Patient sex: F
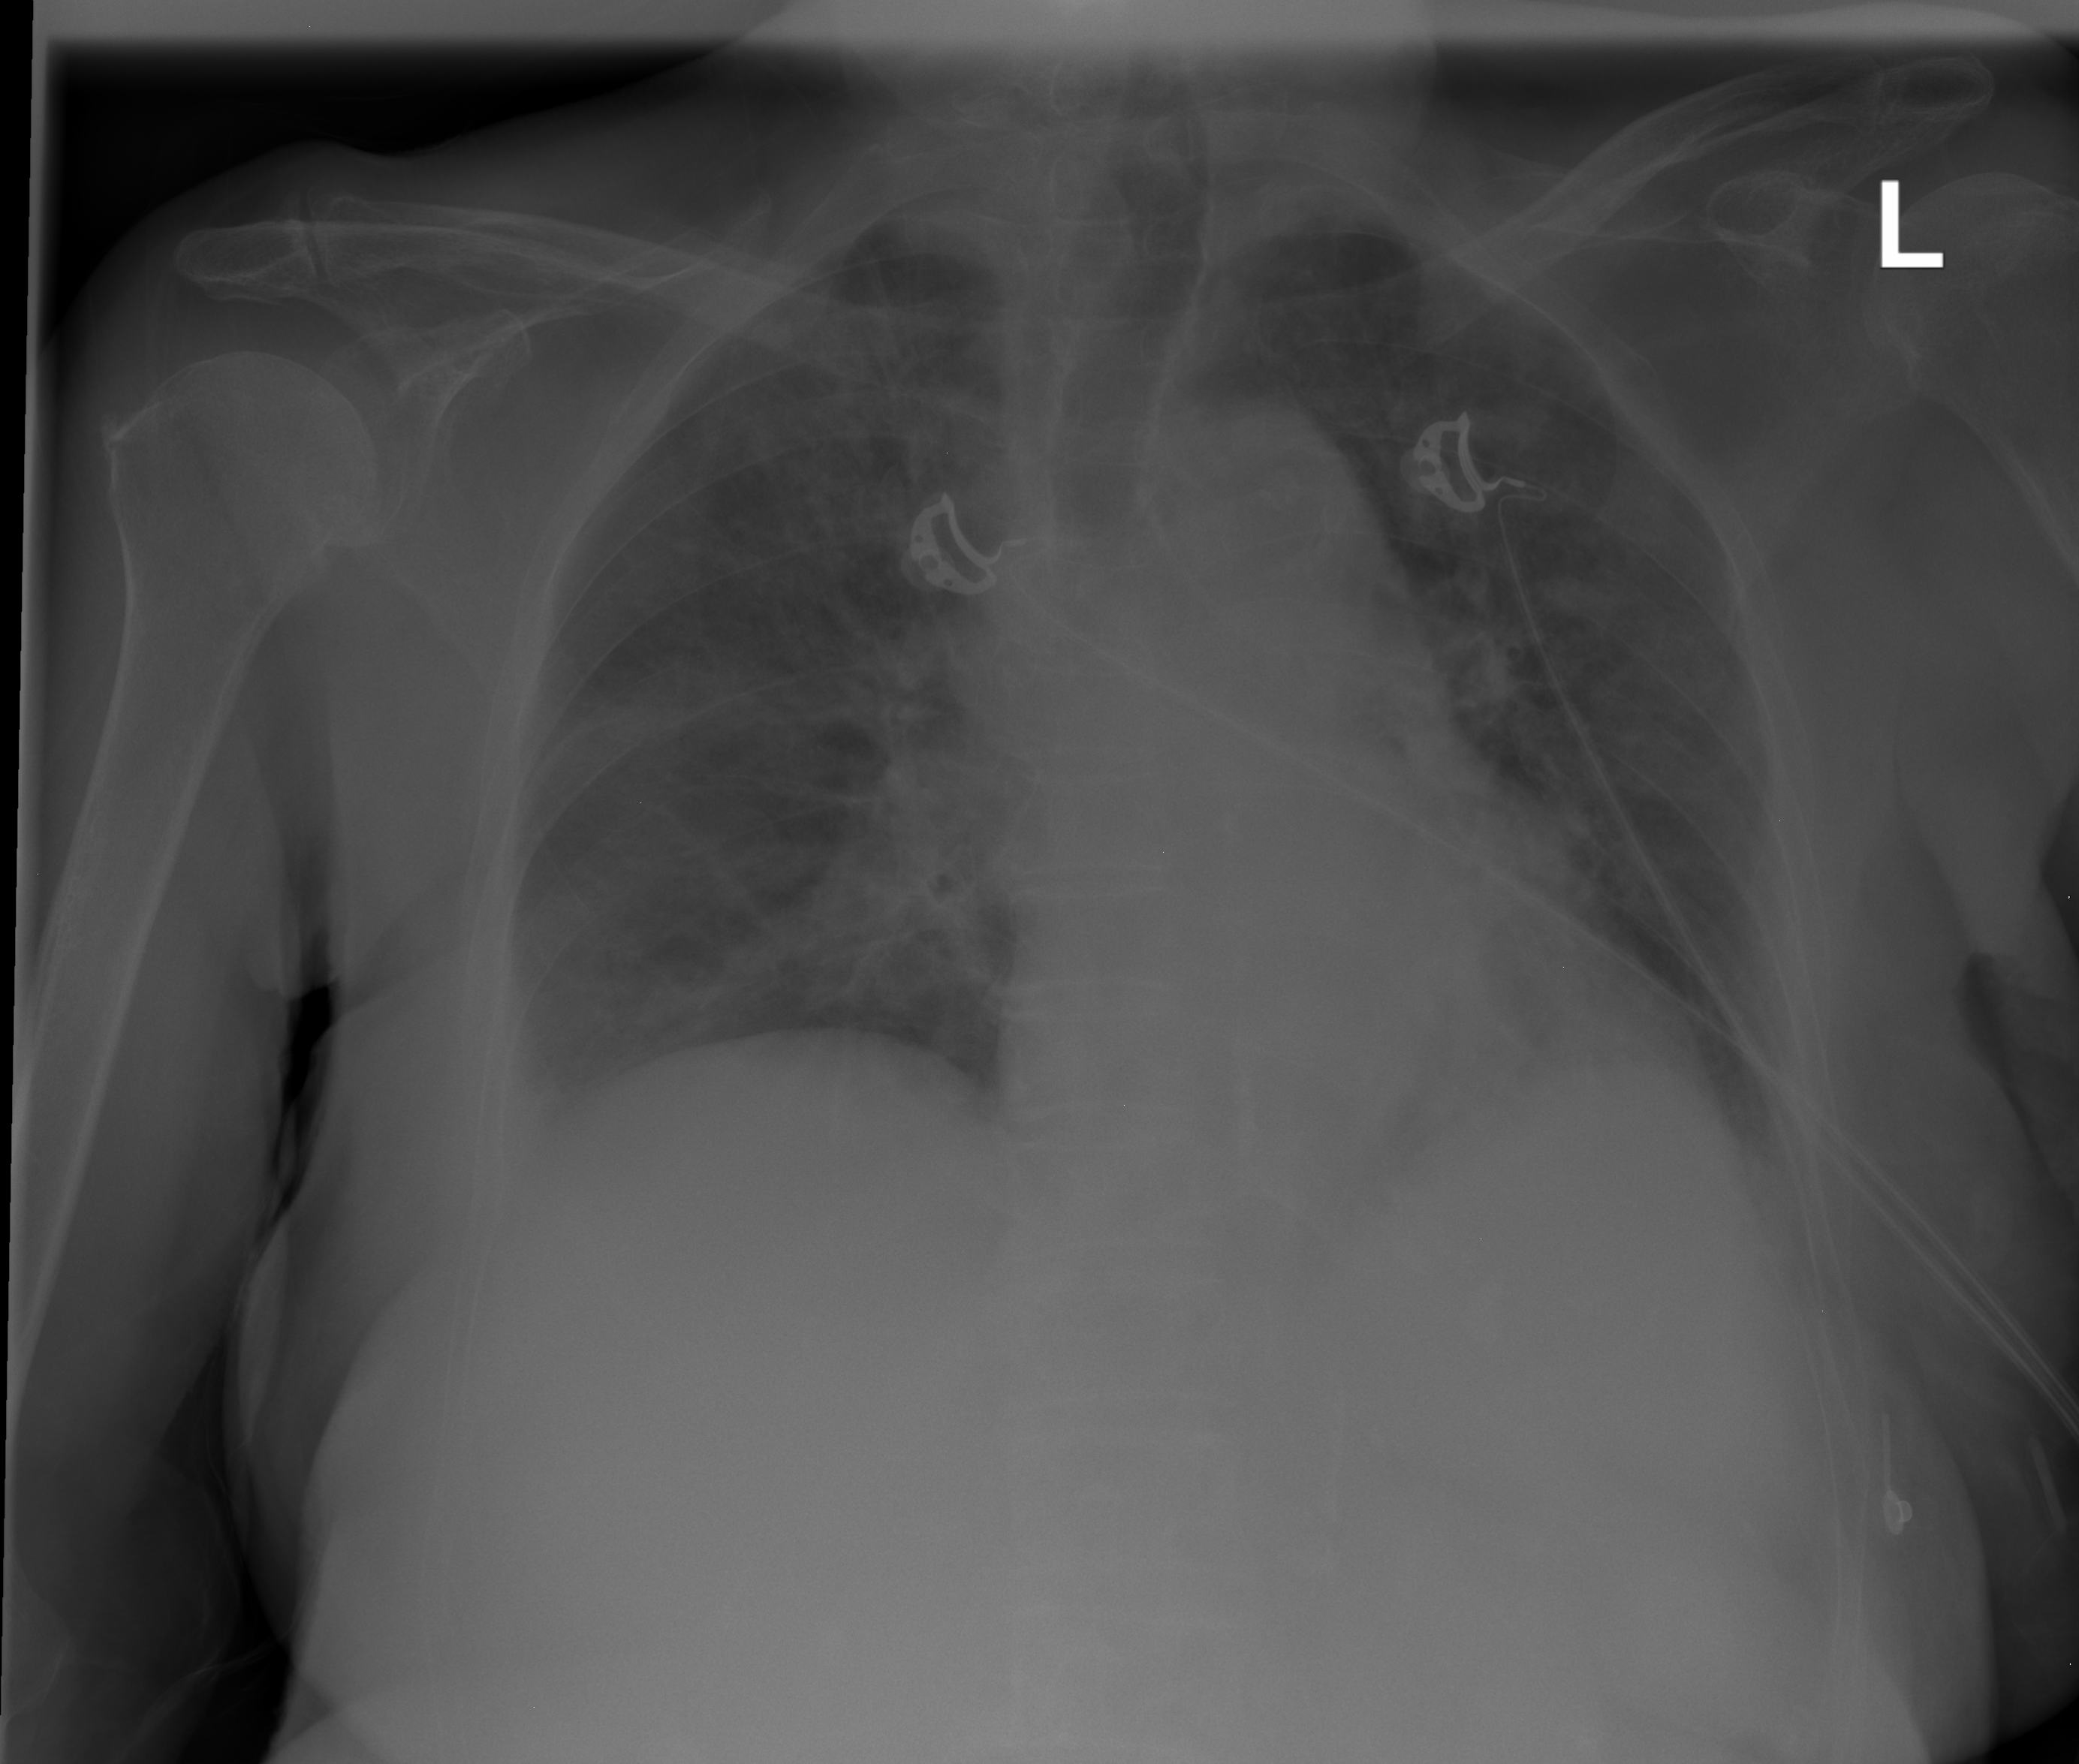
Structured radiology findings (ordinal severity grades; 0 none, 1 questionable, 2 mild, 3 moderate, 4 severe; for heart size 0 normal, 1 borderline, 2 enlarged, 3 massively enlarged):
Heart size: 0
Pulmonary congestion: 3
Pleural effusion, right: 0
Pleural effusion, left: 0
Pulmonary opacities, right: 0
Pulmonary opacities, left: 0
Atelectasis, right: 0
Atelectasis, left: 0